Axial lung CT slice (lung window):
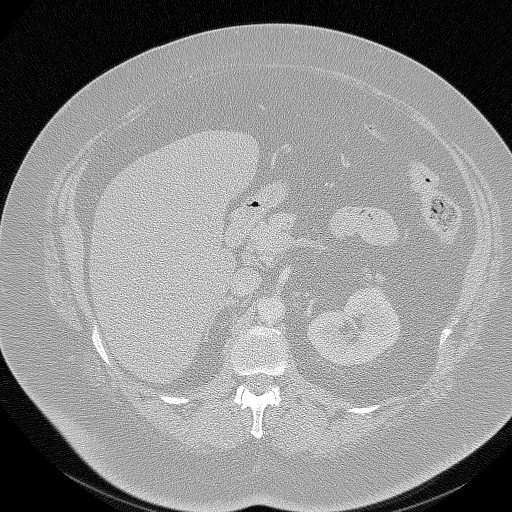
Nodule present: no